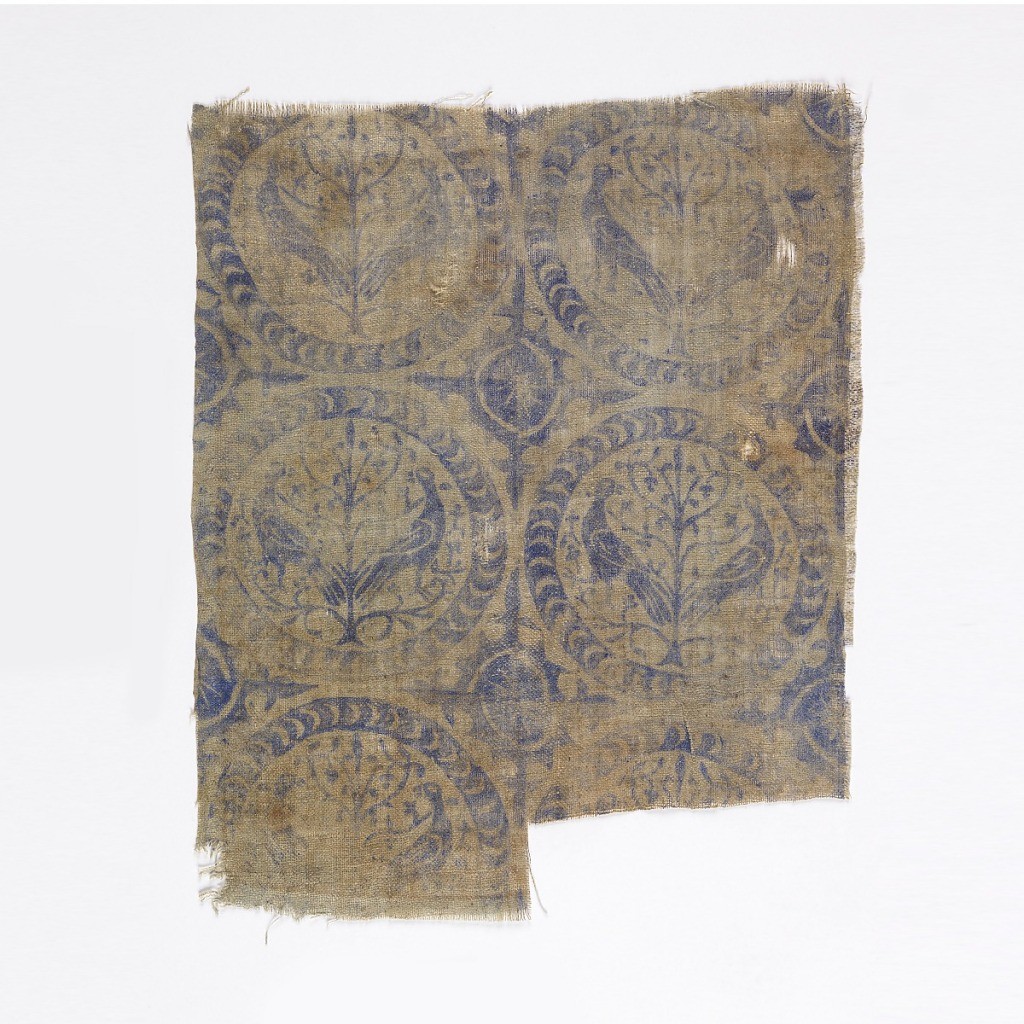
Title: Fragment
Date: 13th–14th century
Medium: linen Technique: pigment printed on plain weave
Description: Fragment of printed linen with a repeating design of closely set roundels containing a pair of addorsed regardant birds perched in the branches of a central tree-of-life, enclosed by a broad plain band with crescent hatching. Simplified rosette in the interstices with four fleur-de-lys forms extending from it. Printed in violet-blue on an undyed linen ground.